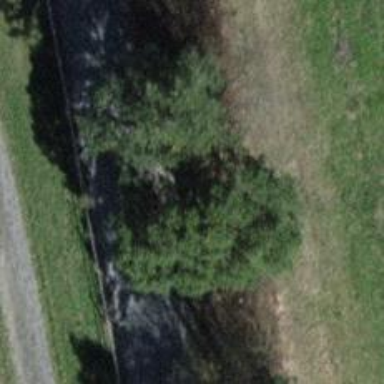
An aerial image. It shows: Brown bench in the vicinity.